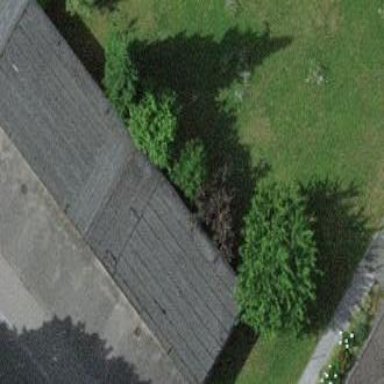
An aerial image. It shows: Group of garages.